Question:
I have a DataGrid which has been filled with a DataTable using Itemsources properties, it means that all columns and rows have been created automatically.I need to add a
combobox to each column header cell in my grid.
I have done that part using this piece of code :
'''
<DataGrid Grid.Row="1" Margin="0 5 0 0" ItemsSource="{Binding SelectedExcel}">
<DataGrid.ColumnHeaderStyle>
<Style TargetType="{x:Type DataGridColumnHeader}">
<Setter Property="ContentTemplate">
<Setter.Value>
<DataTemplate Template="">
<ComboBox ItemsSource="{Binding DataContext.ArticleAttributes, Source={x:Reference control}}" SelectedItem="{Binding DataContext.SelectedArticleAttribute, Source={x:Reference control}, Mode=TwoWay, UpdateSourceTrigger=PropertyChanged}"/>
</DataTemplate>
</Setter.Value>
</Setter>
</Style>
</DataGrid.ColumnHeaderStyle>
</DataGrid>
'''
The problem is when I select one of the items in one of the comboboxes the value of all the comboboxes will be changed. I have attached an image.
Any idea how should I fix that? And also I need to know the combobox of which column has been set. I need to use that
column later. I am well aware of DataGrid SelectedItem and SelectedIndex properties, any other ideas?
I tried to fix it this way:
'''
<DataGrid.ColumnHeaderStyle>
<Style TargetType="{x:Type DataGridColumnHeader}">
<Style.Triggers>
<DataTrigger Value="True">
<DataTrigger.Binding>
<MultiBinding Converter="{StaticResource MultiEquilityConverter}">
<Binding RelativeSource="{RelativeSource Self}" />
<Binding Path="CurrentColumn" RelativeSource="{RelativeSource FindAncestor, AncestorType={x:Type DataGrid}}" />
</MultiBinding>
</DataTrigger.Binding>
</DataTrigger>
</Style.Triggers>
<Setter Property="ContentTemplate">
<Setter.Value>
<DataTemplate>
<ComboBox ItemsSource="{Binding DataContext.ArticleAttributes, Source={x:Reference control}}" SelectedItem="{Binding DataContext.SelectedArticleAttribute, Source={x:Reference control}, Mode=TwoWay, UpdateSourceTrigger=PropertyChanged}"/>
</DataTemplate>
</Setter.Value>
</Setter>
</Style>
</DataGrid.ColumnHeaderStyle>
'''
But the never fires.
I have been searching internet for two days, but I did not find any way yet.
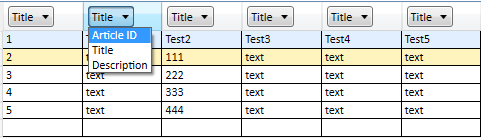
Answer: I have fixed it this way, for the combo boxes I have used this piece of code :
'''
<DataGrid.ColumnHeaderStyle>
<Style TargetType="{x:Type DataGridColumnHeader}">
<EventSetter Event="Click" Handler="ColumnHeaderClick" />
<Setter Property="ContentTemplate">
<Setter.Value>
<DataTemplate>
<ComboBox ItemsSource="{Binding DataContext.ArticleAttributes, Source={x:Reference control}}">
<l:Interaction.Triggers>
<l:EventTrigger EventName="SelectionChanged">
<l:InvokeCommandAction Command="{Binding DataContext.ArticleAttributeCommand, Source={x:Reference control}}" CommandParameter="{Binding RelativeSource={RelativeSource FindAncestor, AncestorType={x:Type ComboBox}}, Path=SelectedItem}" />
</l:EventTrigger>
</l:Interaction.Triggers>
</ComboBox>
</DataTemplate>
</Setter.Value>
</Setter>
</Style>
</DataGrid.ColumnHeaderStyle>
'''
And for getting the column number this way :
'''
<EventSetter Event="Click" Handler="ColumnHeaderClick" />
'''
As it has been mentioned above.